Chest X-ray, PA view. Patient: 35 years old, sex M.
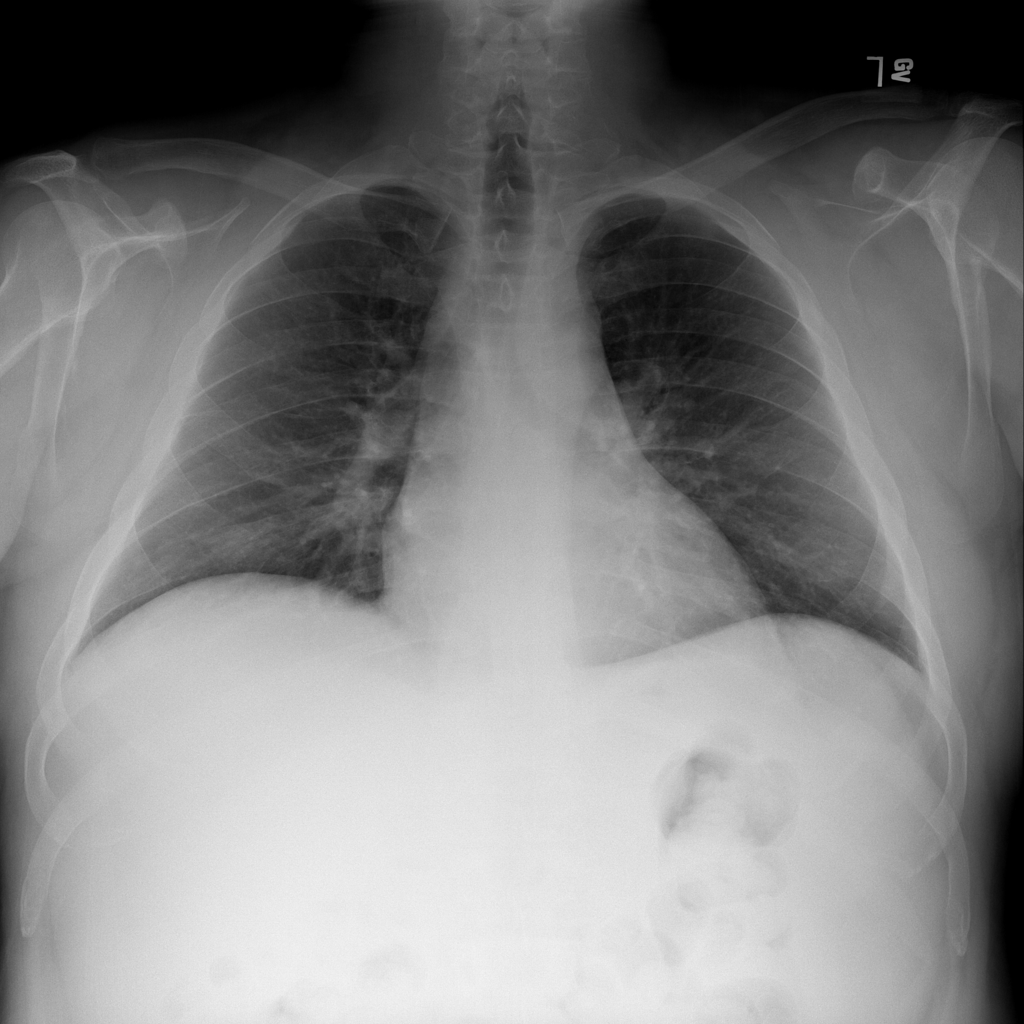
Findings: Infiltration